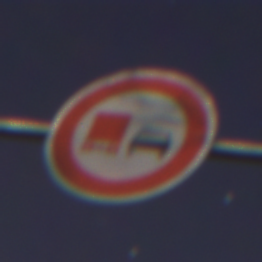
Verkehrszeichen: UeberholverbotKraftfahrzeuge
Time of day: Night
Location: Outdoor (Suburban)
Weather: PartlyCloudy
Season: NotSpecified
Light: Artificial